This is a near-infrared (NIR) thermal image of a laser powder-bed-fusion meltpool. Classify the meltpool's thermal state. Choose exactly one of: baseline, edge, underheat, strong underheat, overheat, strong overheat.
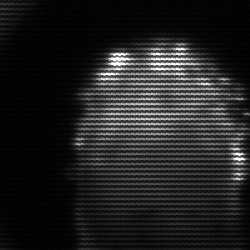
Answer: baseline